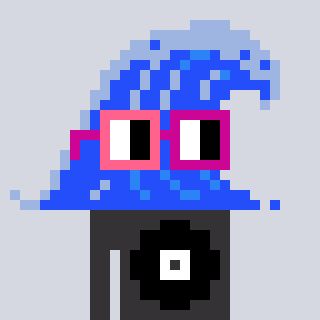
a pixel art character with square pink and red glasses, a wave-shaped head and a grayscale-colored body on a cool background